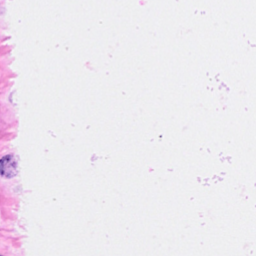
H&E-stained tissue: Breast